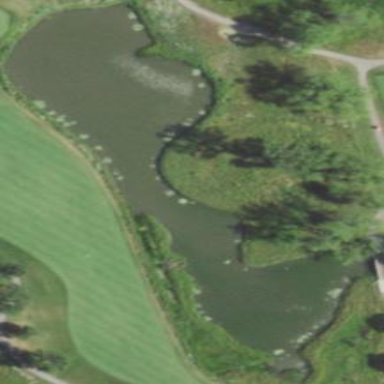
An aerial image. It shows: Water hazard on golf course. The hazard is natural water feature.